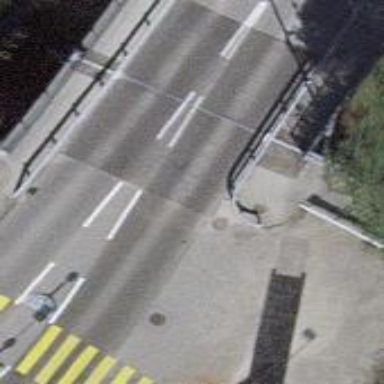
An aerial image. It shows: Guard rail as barrier.